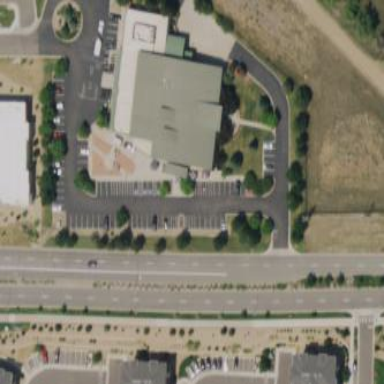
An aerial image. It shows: Building housing motorcycle shop.